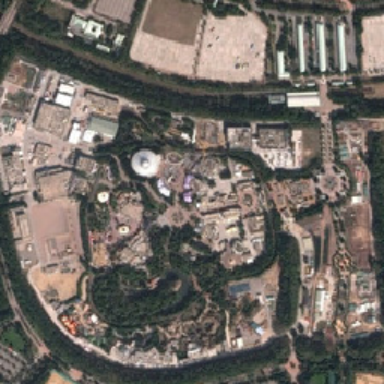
There are many cars in the park .